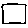
Label: square